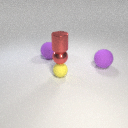
small yellow rubber sphere to the right of large purple rubber sphere